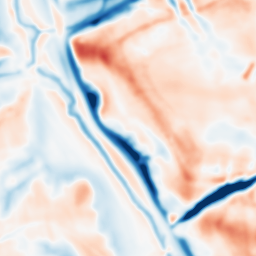
Category: multiscale
Decomposition family: dog_multiscale
Decomposition parameters: sigma_ratio: 1.4
n_scales: 5
base_sigma: 2
Upsampling method: sinc_hamming
Upsampling parameters: scale: 2
kernel_size: 16
Upsampling scale: 2